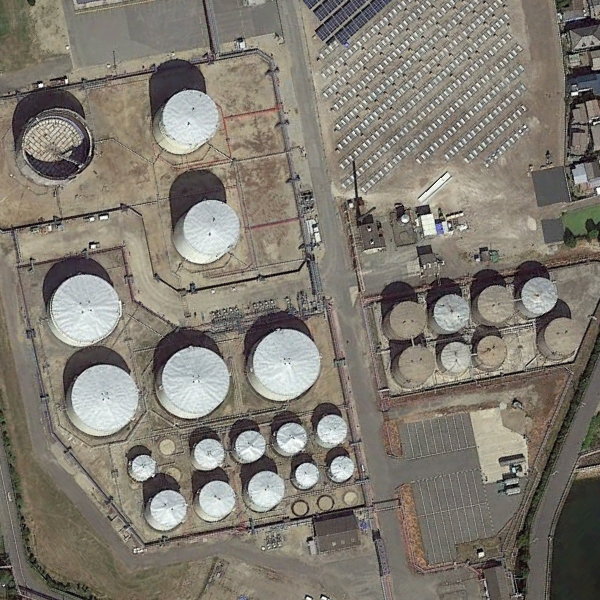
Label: StorageTanks